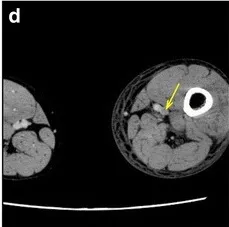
Contrast-enhanced computed tomography on the first visit. The left popliteal vein (the yellow arrow).
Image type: radiology (ct)